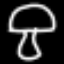
Label: mushroom